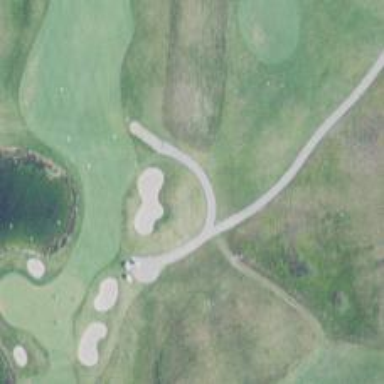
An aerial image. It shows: Path for both roads and golfers.